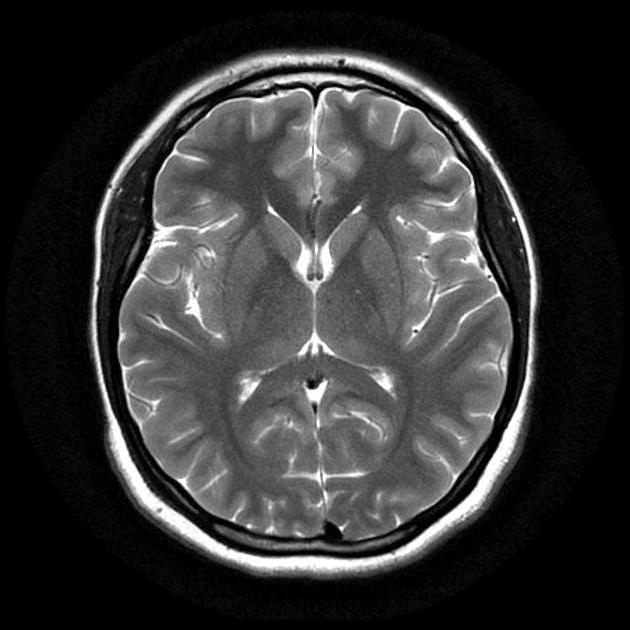
Label: notumor